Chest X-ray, PA view. Patient: 22 years old, sex M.
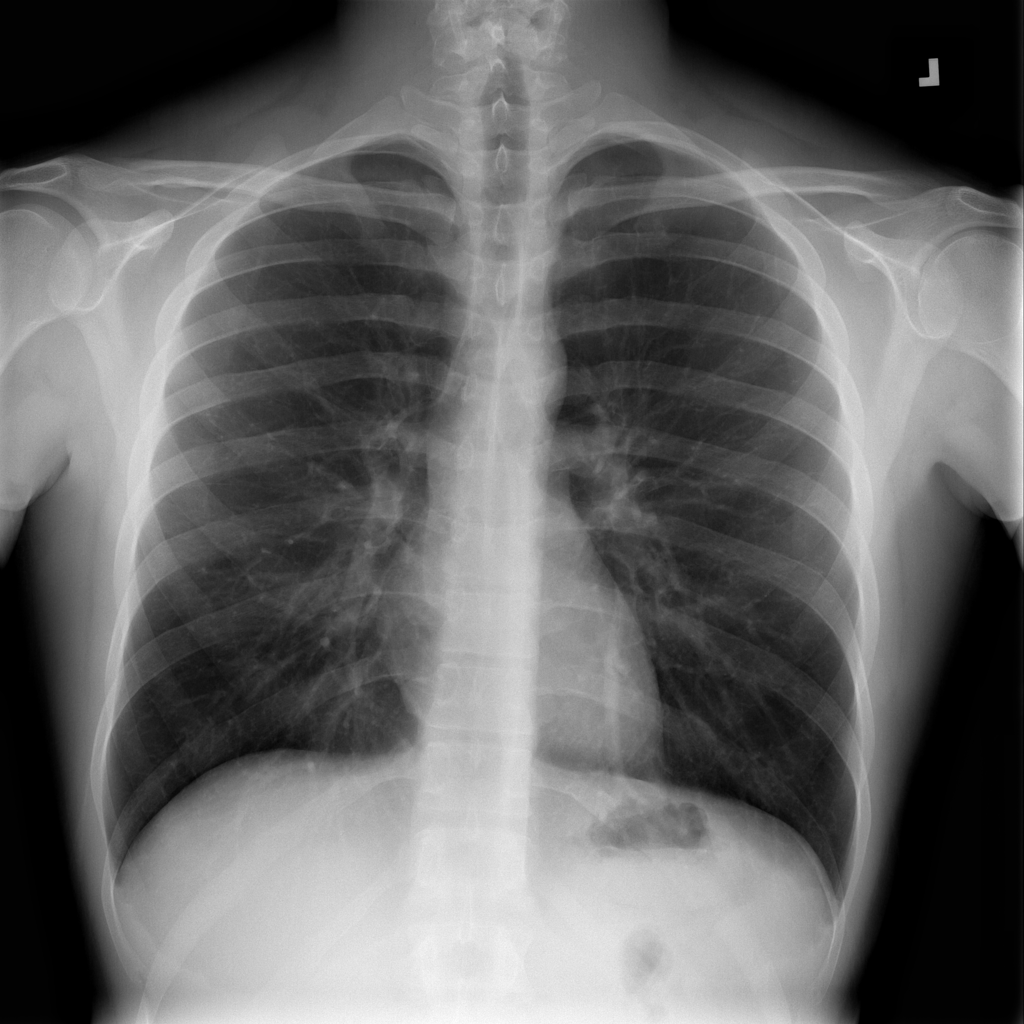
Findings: Infiltration